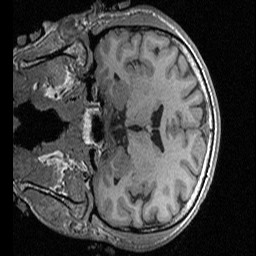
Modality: T1w
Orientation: coronal
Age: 44
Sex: male